Field crop: maize
Growth stage: 2
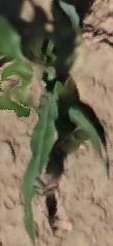
Species: maize